【题型】解答题　【知识点】平面几何　【难度】easy
如图，$C$ 是线段 $AB$ 上一点，分别以 $AC$、$BC$ 为边在线段 $AB$ 同侧作正方形 $ACDE$ 和矩形 $CBGF$，点 $F$ 在 $CD$ 上，连接 $AF$、$BD$，$BD$ 和 $FG$ 交于点 $M$，$AF = DB$.

(1) 求证：矩形 $CBGF$ 是正方形.

(2) 若 $GF = 6$、$\angle AFC$ 的余切值为 $\frac{1}{3}$，求 $DM$ 的长.
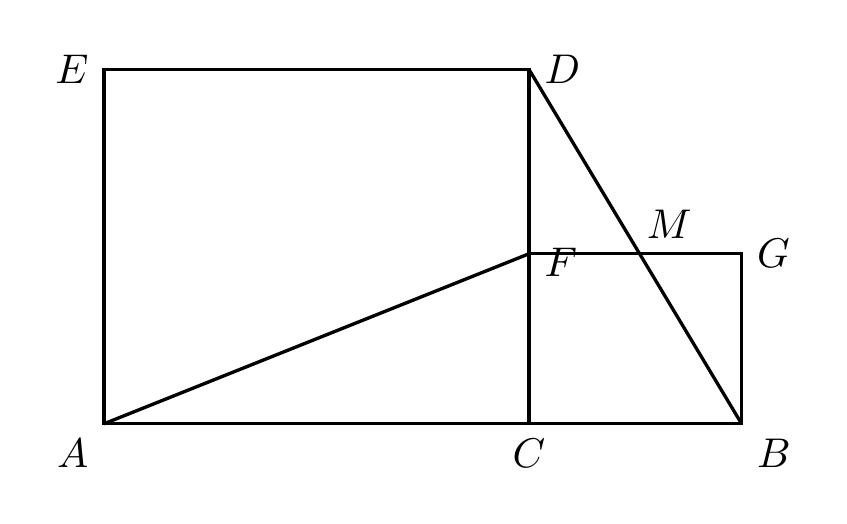
【解答】
【答案】(1) 见解析

(2) $4\sqrt{10}$

【解析】(1) 证明：在正方形 $ACDE$ 中，$AC = CD$，$\angle ACD = 90^\circ$，

$\therefore \angle ACB = 90^\circ$，

在 $\text{Rt}\triangle ACF$ 和 $\text{Rt}\triangle DCB$ 中，
\[
\begin{cases}
AC = CD, \\
AF = DB,
\end{cases}
\]
$\therefore \text{Rt}\triangle ACF \cong \text{Rt}\triangle DCB \, (\text{HL})$，

$\therefore CF = BC$，

$\because$ 四边形 $CBGF$ 是矩形，

$\therefore$ 矩形 $CBGF$ 是正方形.

(2) 解：$\because$ 四边形 $CBGF$ 是正方形，

$\therefore CF = GF = 6$，$FG \parallel BC$

$\because \angle AFC$ 的余切值为 $\frac{1}{3}$，

$\therefore \cot\angle AFC = \frac{FC}{AC} = \frac{1}{3}$，即 $\frac{6}{AC} = \frac{1}{3}$，解得：$AC = 18$，

$\therefore AF = \sqrt{AC^2 + CF^2} = \sqrt{18^2 + 6^2} = 6\sqrt{10}$，

$\therefore DB = AF = 6\sqrt{10}$，

$\because$ 正方形 $ACDE$，

$\therefore CD = AC = 18$，

$\therefore DF = CD - CF = 18 - 6 = 12$，

$\because FG \parallel BC$，

$\therefore \frac{DM}{BD} = \frac{DF}{CD}$，即 $\frac{DM}{6\sqrt{10}} = \frac{12}{18}$，解得：$DM = 4\sqrt{10}$.